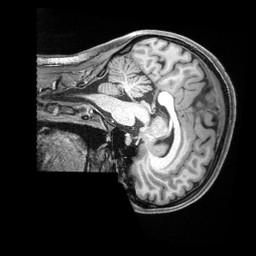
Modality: T1w
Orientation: sagittal
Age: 27
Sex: female
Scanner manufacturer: siemens
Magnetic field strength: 3 T
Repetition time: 2.4 s
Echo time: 0.00226 s